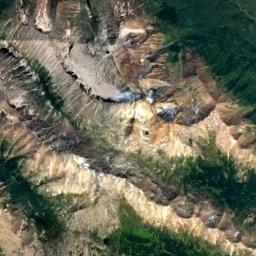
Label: mountain